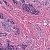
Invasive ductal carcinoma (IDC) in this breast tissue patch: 1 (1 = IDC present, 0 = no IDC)